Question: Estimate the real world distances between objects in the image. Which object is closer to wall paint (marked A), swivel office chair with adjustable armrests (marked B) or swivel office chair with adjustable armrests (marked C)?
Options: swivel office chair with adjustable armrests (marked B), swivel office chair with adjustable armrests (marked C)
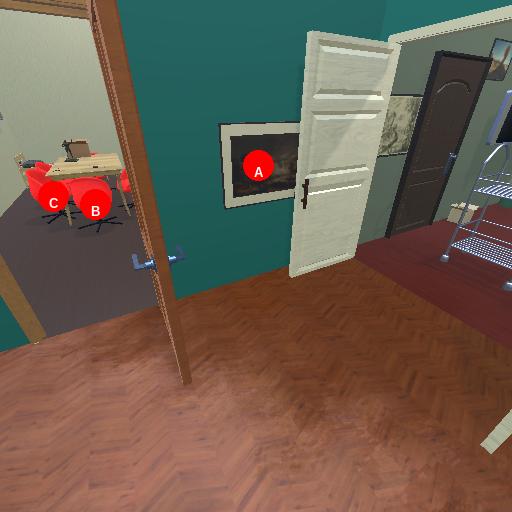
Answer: swivel office chair with adjustable armrests (marked B)